Question: I wanted to create one js file which includes every js files to attach them to the head tag where it is.
But i am getting this error
'''
Microsoft JScript runtime error: Object expected
'''
this is my code:
'''
var baseUrl = document.location.protocol + "//" + document.location.host + '/yabant/';
// To find root path with virtual directory
function ResolveUrl(url) {
if (url.indexOf("~/") == 0) {
url = baseUrl + url.substring(2);
}
return url;
}
// JS dosyalarinin tek noktadan yonetilmesi
function addJavascript(jsname, pos) {
var th = document.getElementsByTagName(pos)[0];
var s = document.createElement('script');
s.setAttribute('type', 'text/javascript');
s.setAttribute('src', jsname);
th.appendChild(s);
}
addJavascript(ResolveUrl('~/js/1_jquery-1.4.2.min.js'), 'head');
$(document).ready(function() {
addJavascript(ResolveUrl('~/js/5_json_parse.js'), 'head');
addJavascript(ResolveUrl('~/js/3_jquery.colorbox-min.js'), 'head');
addJavascript(ResolveUrl('~/js/4_AjaxErrorHandling.js'), 'head');
addJavascript(ResolveUrl('~/js/6_jsSiniflar.js'), 'head');
addJavascript(ResolveUrl('~/js/yabanYeni.js'), 'head');
addJavascript(ResolveUrl('~/js/7_ResimBul.js'), 'head');
addJavascript(ResolveUrl('~/js/8_HaberEkle.js'), 'head');
addJavascript(ResolveUrl('~/js/9_etiketIslemleri.js'), 'head');
addJavascript(ResolveUrl('~/js/bugun.js'), 'head');
addJavascript(ResolveUrl('~/js/yaban.js'), 'head');
addJavascript(ResolveUrl('~/embed/bitgravity/functions.js'), 'head');
});
'''
Paths are right. I wanted to show you folder structure and watch panel:

Any help would be greatly appreciated.
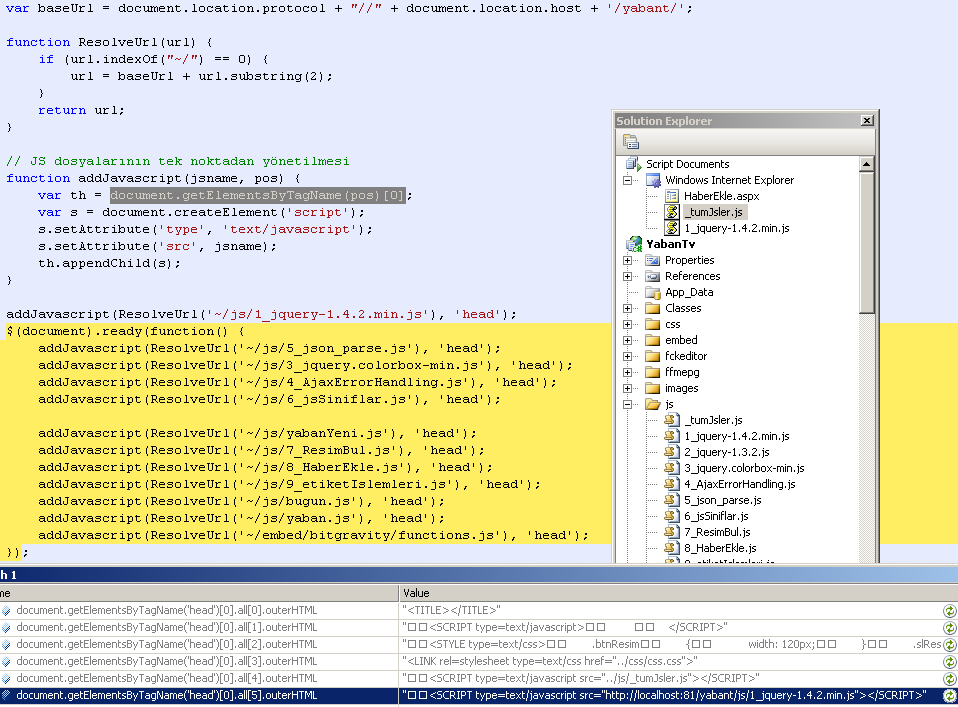
Answer: I think the issue is that jQuery isn't finished loaded when you use the $ global. According to <URL>, this mechanism does not always preserve execution order in IE.
The simple solution is to use a static script tag to load jquery. I.E. explicitly put the HTML:
'''
<script type="text/javascript" "/js/1_jquery-1.4.2.min.js" />
'''
But do you really need to wait for the ready event to load the other scripts, or do you just need jQuery loaded?